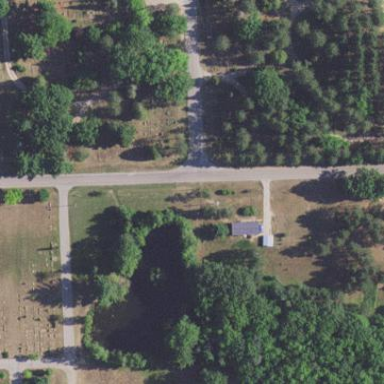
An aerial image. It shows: Cemetery.